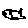
Label: fish